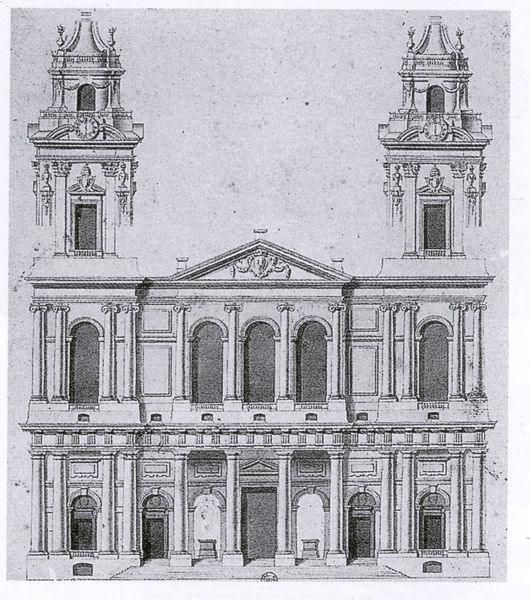
Titel: Saint-Sulpice (Fassadenentwurf)
Künstler: Jean Nicolas Servandoni
Standort: Paris
Institution: Saint-Sulpice
Schlagwörter: himmel, weiß, dreieck, kirchturm, fenster, grau, pfeiler, schwarz, skizze, säule, säulen, tür, zeichnung, dach, gebäude, haus, muster, ornament, wand, architektur, barock, sockel, bild, häuser, kirche, spitzen, blatt, front, renaissance, rokoko, kamine, turm, balkon, relief, papier, bogen, fassade, italien, türen, zwei, studie, giebel, mauer, schornsteine, grafik, linien, türe, empore, pilaster, rundbogen, treppe, treppen, vorsprung, symmetrie, ornamente, verzierung, uhr, stuck, vasen, geländer, stufen, zeigen, striche, tor, bucht, kirchtürme, bögen, wände, eingang, arkade, buch, glockenturm, religion, türme, stockwerk, torbogen, dom, linie, kontur, druck, schnitt, radierung, stich, konturen, strich, entwurf, rathaus, architrav, arkaden, kapitelle, rom, girlanden, fries, dreiecksgiebel, portal, tore, wappen, sims, schnörkel, gesims, skulpturen, glocke, risalit, voluten, anwesen, mauern, giebelfeld, ionisch, portikus, manierismus, rundbögen, frontansicht, freitreppe, auffahrt, geschosse, plan, tempel, niesche, dorisch, turmspitzen, ornamentik, korinthisch, kupferstich, stockwerke, zeiger, verzierungen, kapitol, relieff, klassisch, geschoss, kirchturmuhr, turmuhr, aufsatz, kapitel, klassizistisch, riss, grundriss, bauwerk, lisenen, öffnungen, akanthus, feston, kranzgesims, sima, aufriss, doppeltürme, nischen, mittelrisalit, bauplan, architekt, risalite, sankt peter, zweigeschossig, zweiturmfassade, fensterbögen, rundbogenfenster, superposition, lisene, metopen, spitzgiebel, thympanon, triklyphen, dreieckgiebel, kolonade, hochparterre, architraf, nieschen, bogenfenster, kirchbau, halbsäulen, seitenrisalit, risalith, blendwerk, ecktürme, uhren, zwei türme, wans, glockentürme, zwillingstürme, viergeschossig, häsuer, faschen, risaliten, unvollständig, turmuhren, beschädigt, akroter, brock, schlussteine, korinthische säule, fensterfaschen, runbögen, ionische säule, antefixe, kapizelle, cfhdsj, hfhsajkld, kanonisch, plan7, triklyphen metopen fries, turmgeschoss, turmgeschosse, #fassade, goldenes dreieck